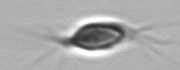
Label: Chrysochromulina